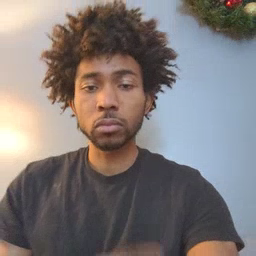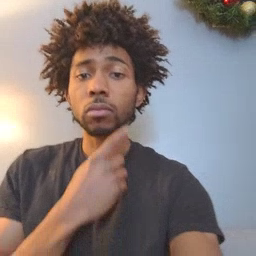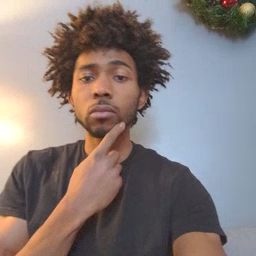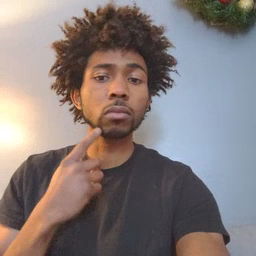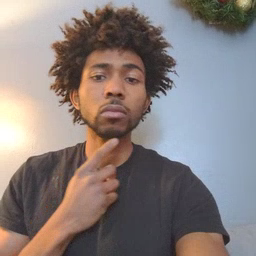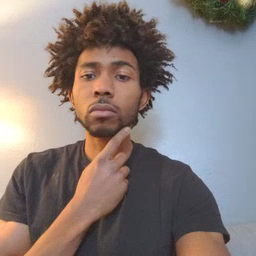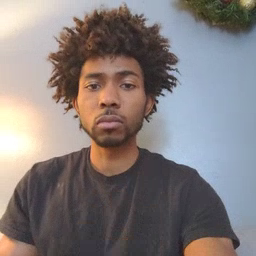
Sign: chin